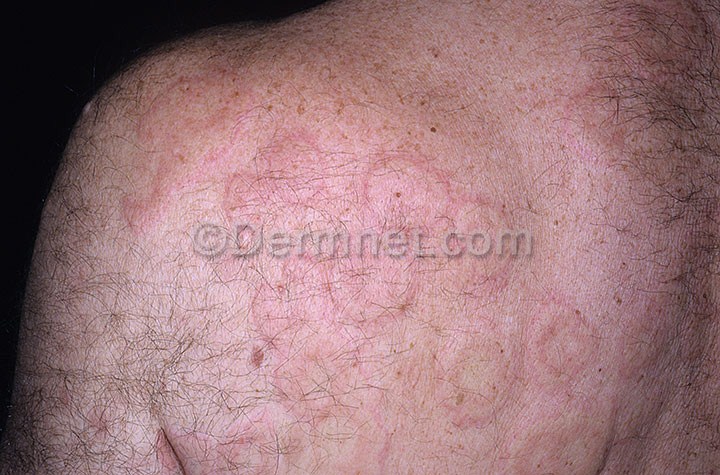
Disease: Urticaria Hives